Interaction volume radius: 10 \u00c5
Interaction volume height: 10 \u00c5
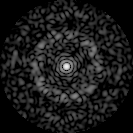
Disorder parameter: 0.8434